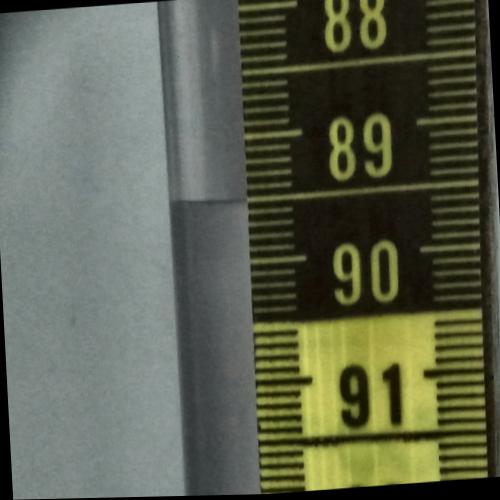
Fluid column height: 89.5 cm